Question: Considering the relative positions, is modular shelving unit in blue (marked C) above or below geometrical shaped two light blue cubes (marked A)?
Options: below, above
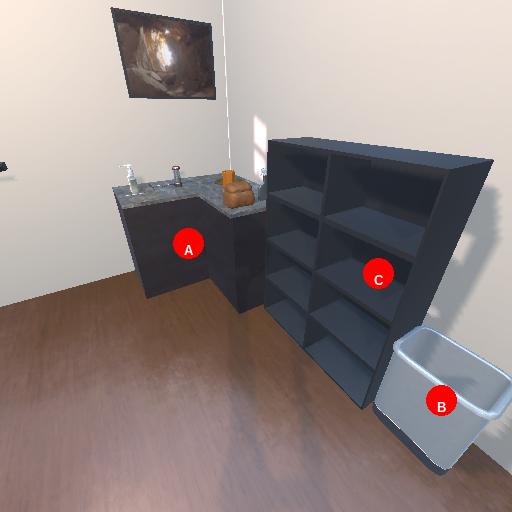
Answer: below